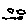
Label: cloud